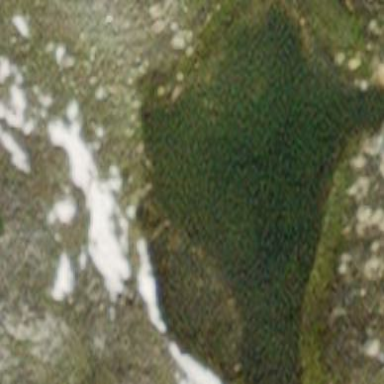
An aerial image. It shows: Lake with natural water.